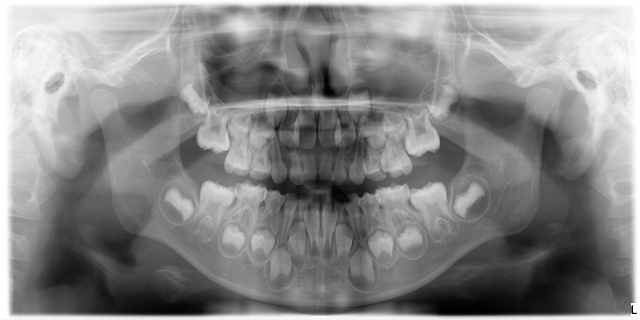
child